Question: Query
'''
SELECT
CASE
WHEN 'tomato_rating' = 0 THEN 'NULL'
WHEN 'tomato_rating' != 0 THEN 'tomato_rating'
END 'tomato_rating',
ur.'user_rating',
ABS(tomato_rating - ur.'user_rating') AS avg_guess_error
FROM user_rating ur
LEFT JOIN videos v
ON ur.vid_id = v.id
WHERE ur.user_id = '1'
'''
See the result screenshot for verification

Result Required
'''
NULL - 50 NULL
50 - 30 20
65 - 33 32
NULL - 16 NULL
'''
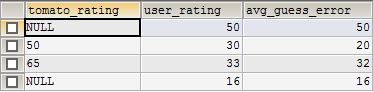
Answer: I think this is what you're looking for:
'''
SELECT
IF ('tomato_rating' = 0, 'NULL', 'tomato_rating') as 'tomato_rating',
ur.'user_rating',
IF ('tomato_rating' = 0, 'NULL', ABS(tomato_rating - ur.'user_rating'))
as avg_guess_error
FROM user_rating ur
LEFT JOIN videos v ON ur.vid_id = v.id
WHERE ur.user_id = '1'
'''
Notice that you're using string ''NULL'' instead of 'NULL'.